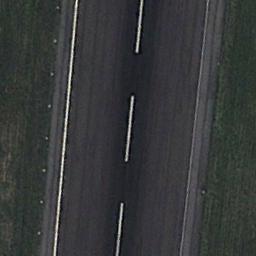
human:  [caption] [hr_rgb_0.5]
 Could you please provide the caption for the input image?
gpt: The runway is surrounded by grass .

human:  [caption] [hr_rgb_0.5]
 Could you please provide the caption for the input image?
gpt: The runway is on the grass .

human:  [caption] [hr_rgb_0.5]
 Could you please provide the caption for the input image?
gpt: The runway goes through the lawn and some center line markings are on the runway .

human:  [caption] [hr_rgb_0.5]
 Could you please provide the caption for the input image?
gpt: There is a green lawn next to the runway, And there are white dashes on the runway .

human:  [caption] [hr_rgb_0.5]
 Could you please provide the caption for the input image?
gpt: There are green meadows beside the runway .